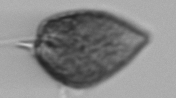
Label: Prorocentrum_micans